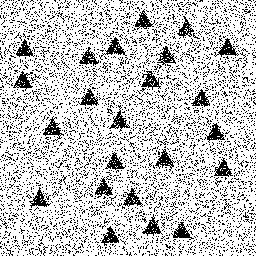
Squares: 0
Triangles: 23
Stars: 0
Total shapes: 23